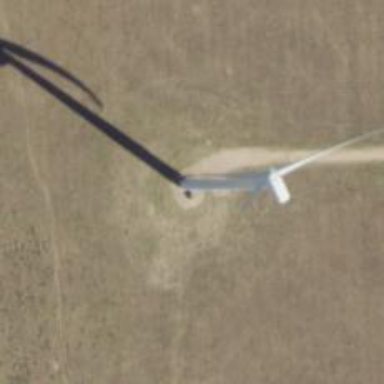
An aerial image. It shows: Wind generator using wind turbines of horizontal axis.